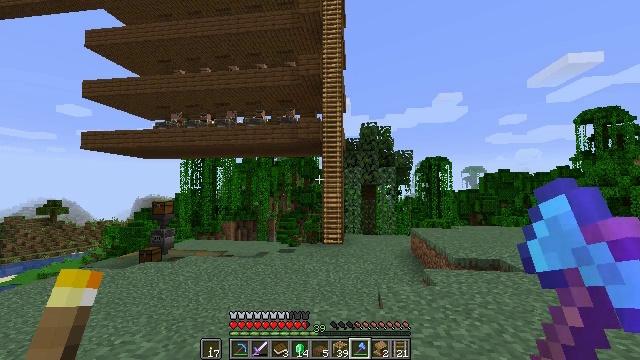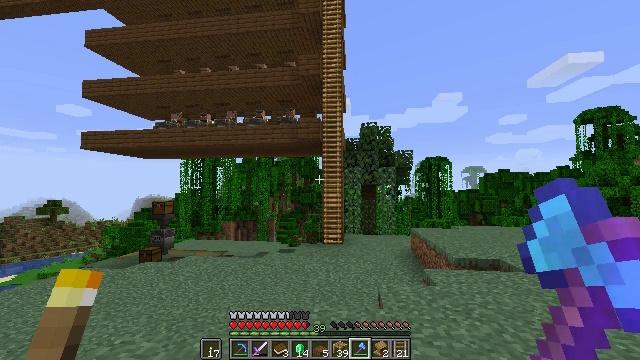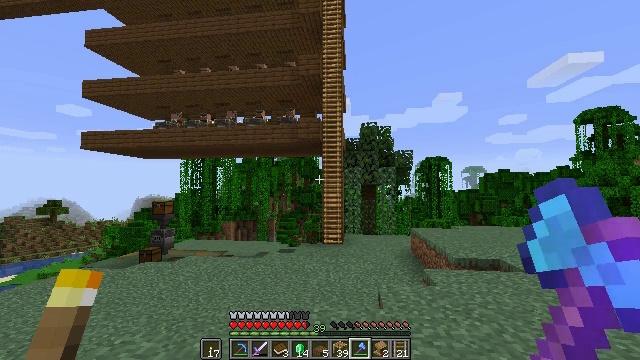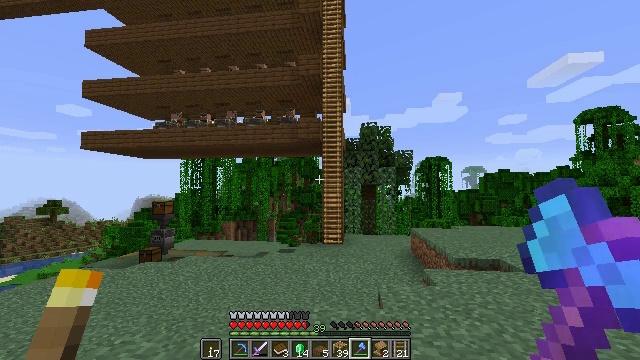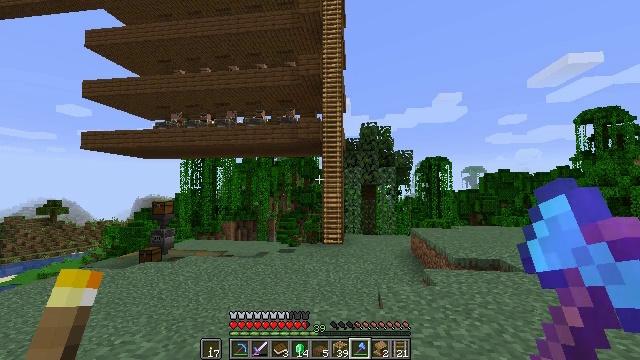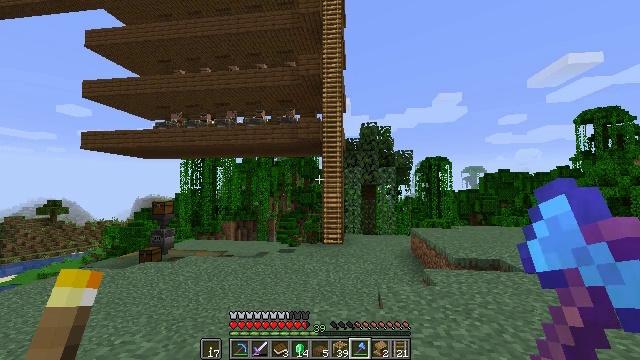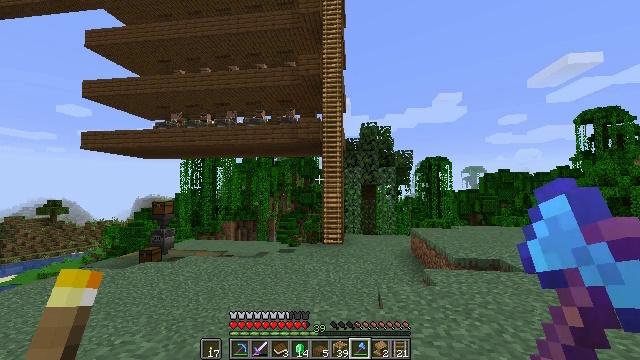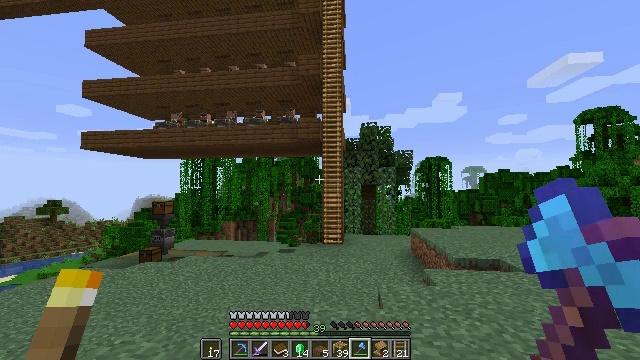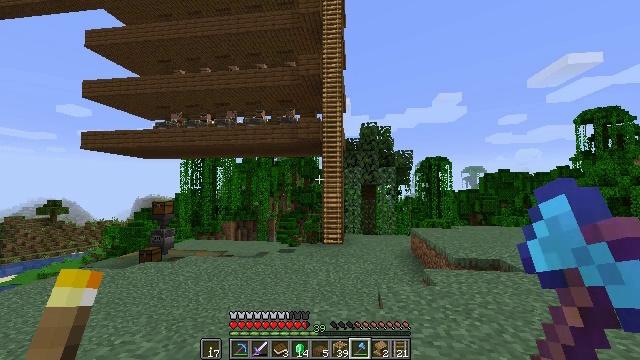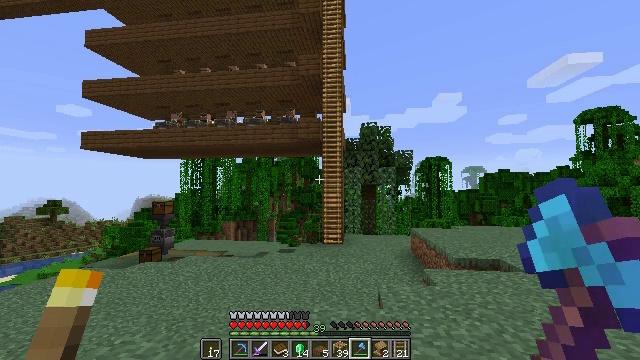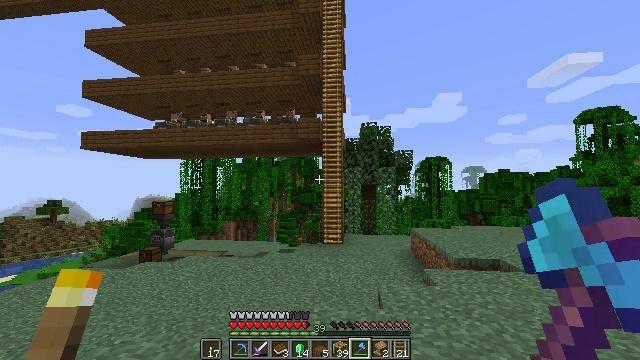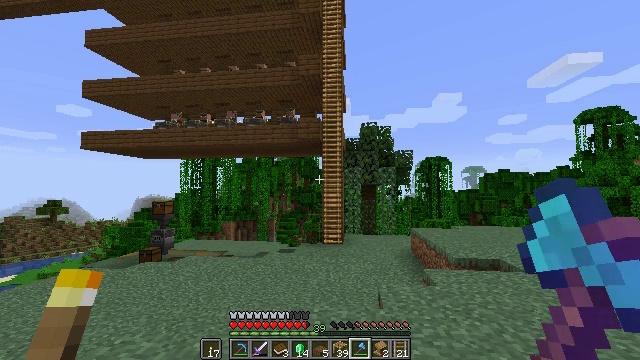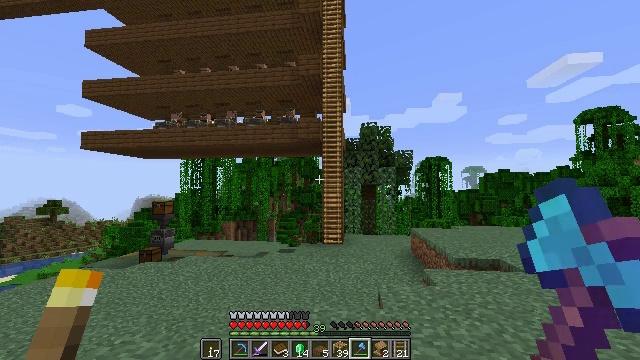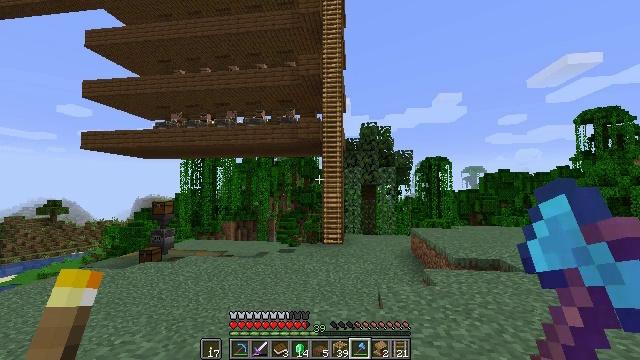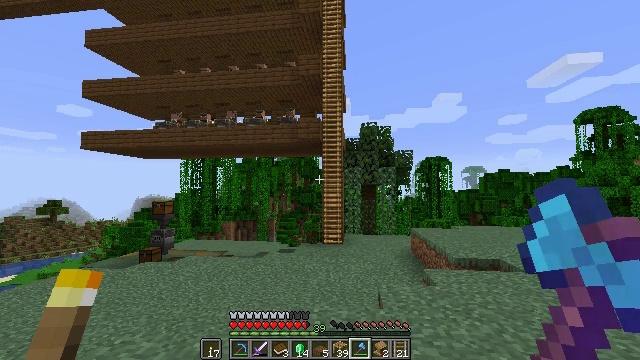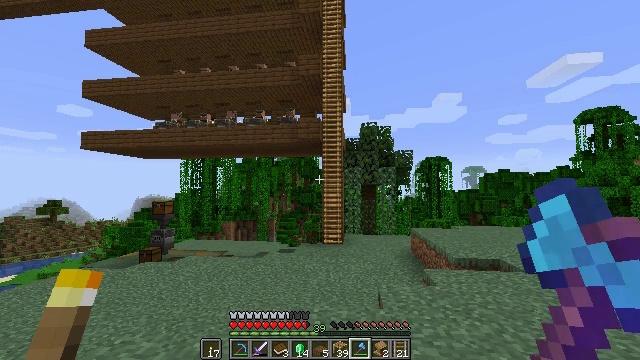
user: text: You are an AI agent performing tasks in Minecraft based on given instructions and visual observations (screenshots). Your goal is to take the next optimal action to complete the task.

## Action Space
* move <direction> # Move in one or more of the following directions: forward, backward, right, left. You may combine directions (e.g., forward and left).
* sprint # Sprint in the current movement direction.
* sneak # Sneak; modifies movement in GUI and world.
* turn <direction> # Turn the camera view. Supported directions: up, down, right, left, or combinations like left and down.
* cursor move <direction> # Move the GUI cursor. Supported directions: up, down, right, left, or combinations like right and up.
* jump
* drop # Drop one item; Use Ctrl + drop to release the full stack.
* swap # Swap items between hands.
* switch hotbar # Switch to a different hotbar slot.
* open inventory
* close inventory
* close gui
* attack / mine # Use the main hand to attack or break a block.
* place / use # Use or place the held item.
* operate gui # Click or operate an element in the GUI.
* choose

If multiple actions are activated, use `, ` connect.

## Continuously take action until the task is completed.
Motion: motion action
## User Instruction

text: Gather the spruce slab by holding left button.
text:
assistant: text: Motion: no_op
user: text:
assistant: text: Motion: no_op
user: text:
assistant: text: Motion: no_op
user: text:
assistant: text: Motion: no_op
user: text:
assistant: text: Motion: no_op
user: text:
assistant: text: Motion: no_op
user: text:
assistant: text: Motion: no_op
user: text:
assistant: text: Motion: no_op
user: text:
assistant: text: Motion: no_op
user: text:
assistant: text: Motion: no_op
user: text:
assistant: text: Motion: no_op
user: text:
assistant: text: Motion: no_op
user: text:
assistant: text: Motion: no_op
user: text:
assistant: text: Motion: no_op
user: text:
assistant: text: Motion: no_op
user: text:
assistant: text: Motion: no_op
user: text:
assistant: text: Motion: no_op
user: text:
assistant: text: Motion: no_op
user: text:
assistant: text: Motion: no_op
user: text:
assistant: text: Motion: no_op
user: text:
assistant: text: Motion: no_op
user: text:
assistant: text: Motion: no_op
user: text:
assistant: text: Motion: no_op
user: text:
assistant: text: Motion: no_op
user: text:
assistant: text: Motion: no_op
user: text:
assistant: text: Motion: no_op
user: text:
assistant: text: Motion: no_op
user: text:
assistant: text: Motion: no_op
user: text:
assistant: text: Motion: no_op
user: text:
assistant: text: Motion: no_op